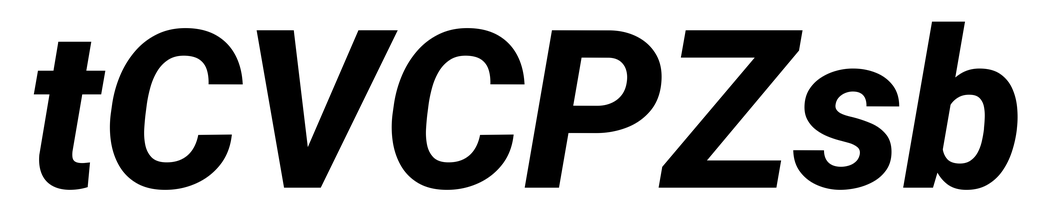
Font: Roboto-Italic_ExtraBold_Italic